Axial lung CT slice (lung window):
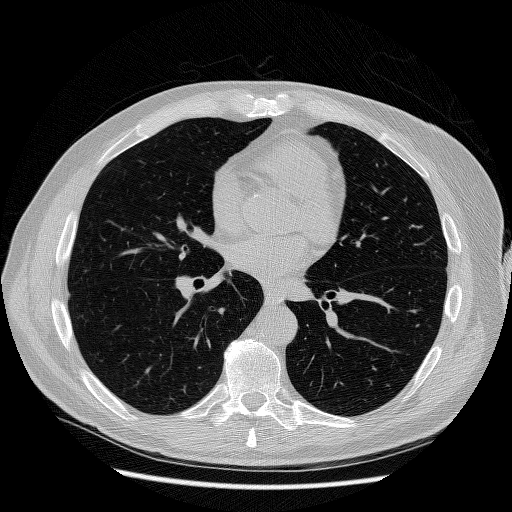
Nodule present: no